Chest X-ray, AP view. Patient: 62 years old, sex F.
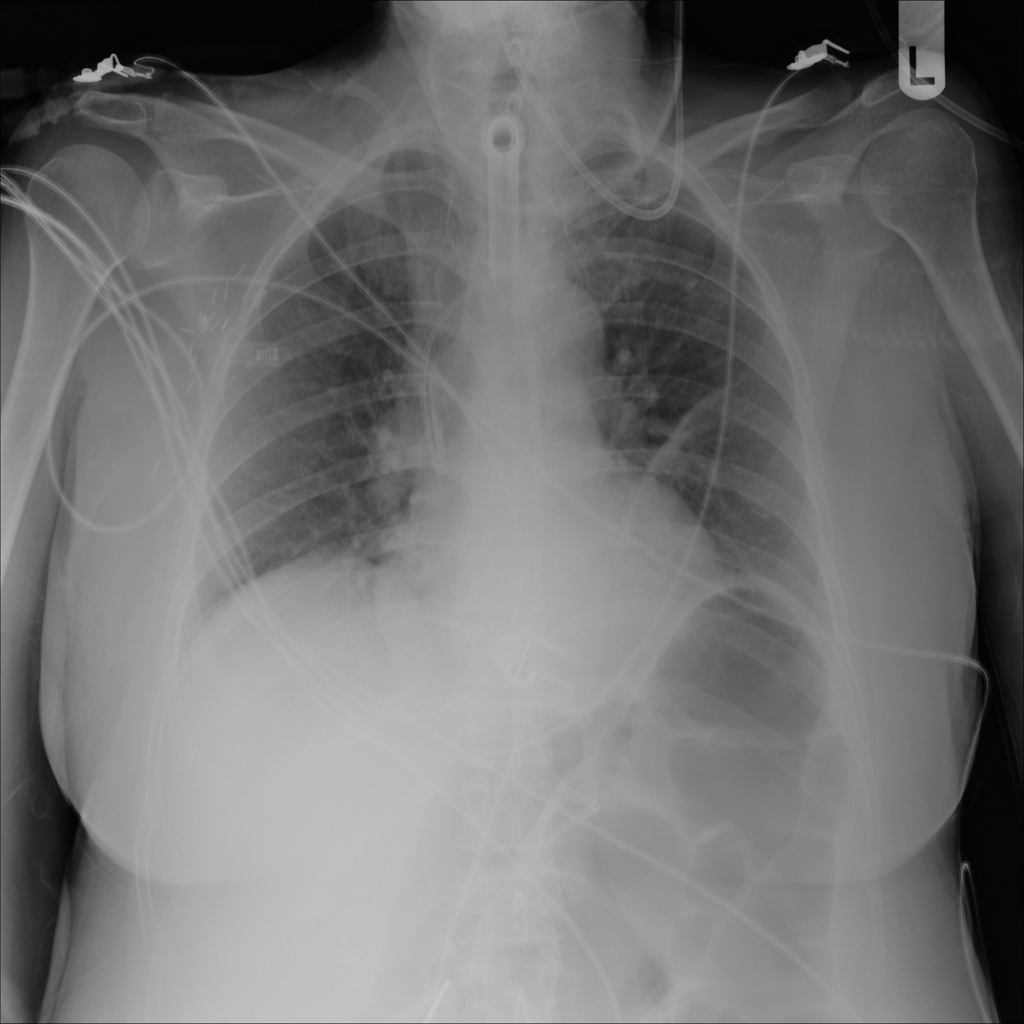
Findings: Atelectasis